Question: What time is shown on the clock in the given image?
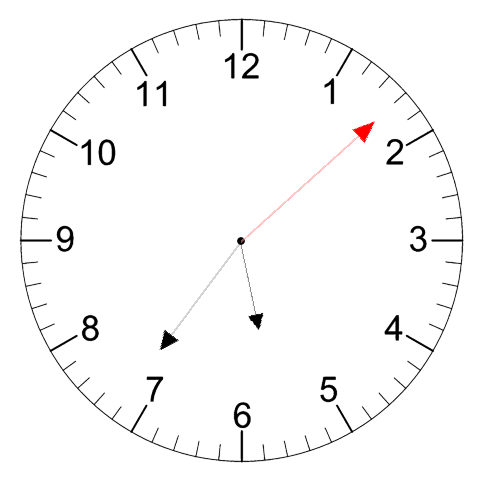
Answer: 05:36:08